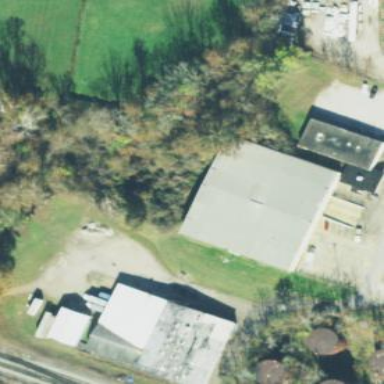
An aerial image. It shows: Electrical shop housed in building.